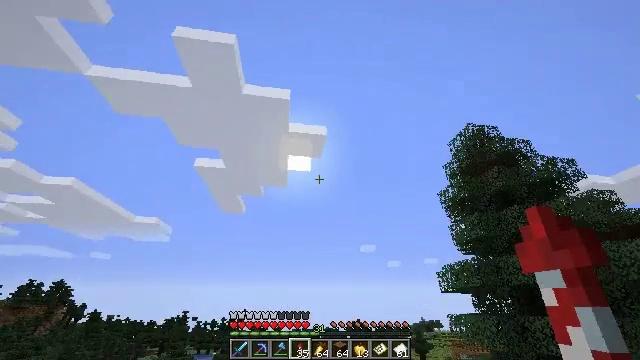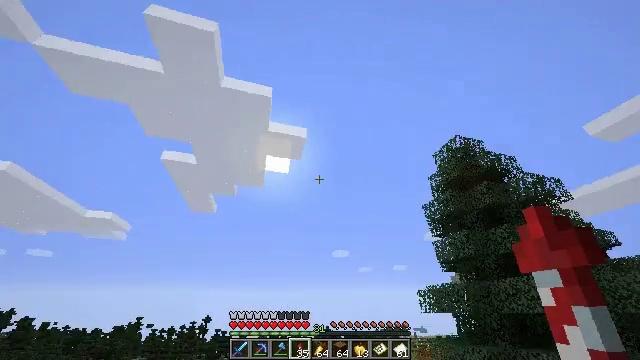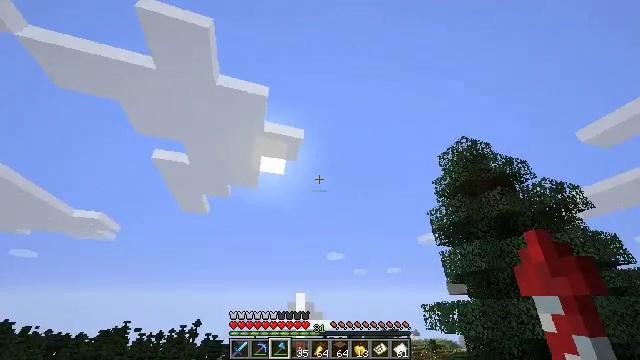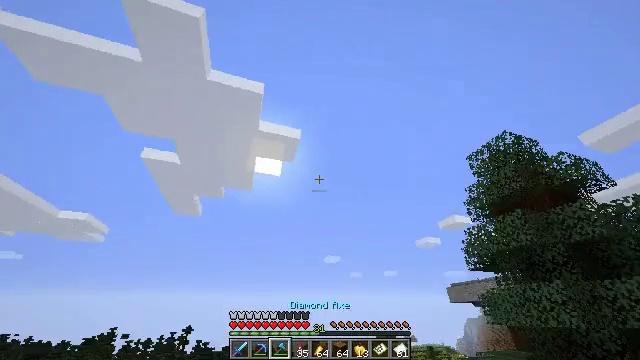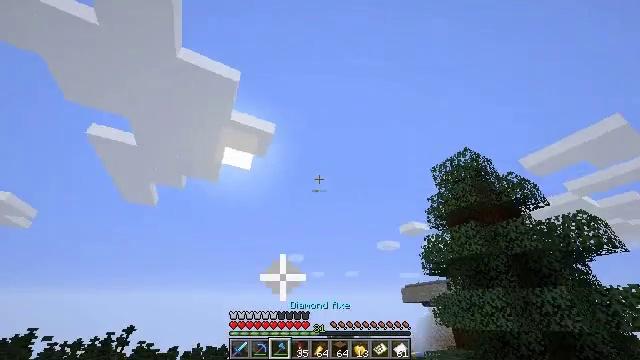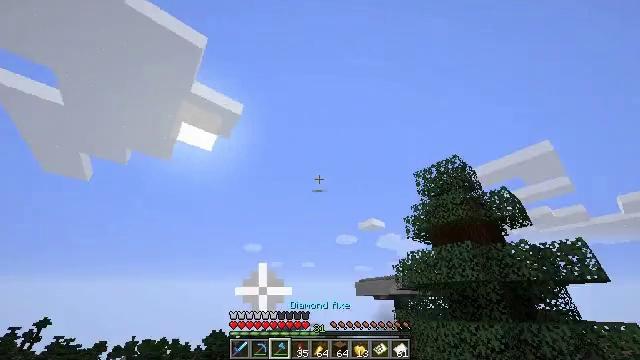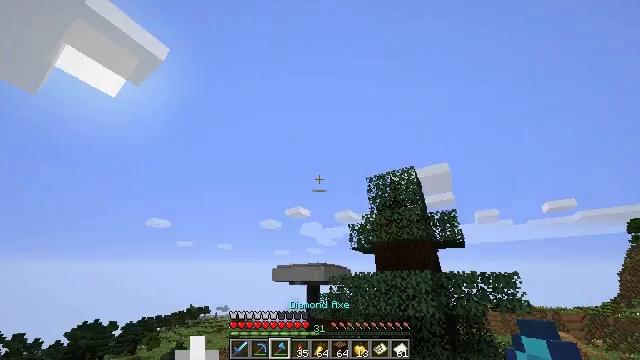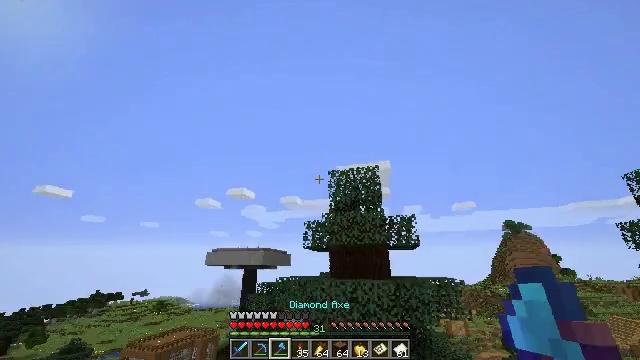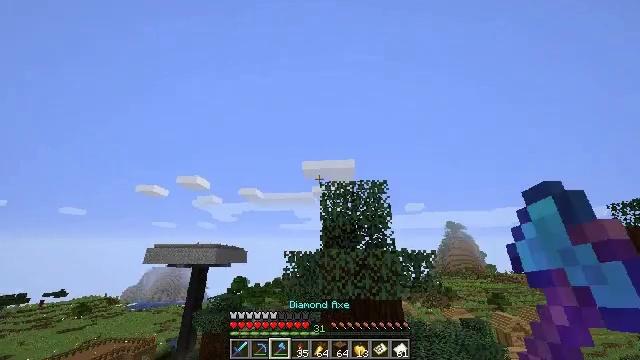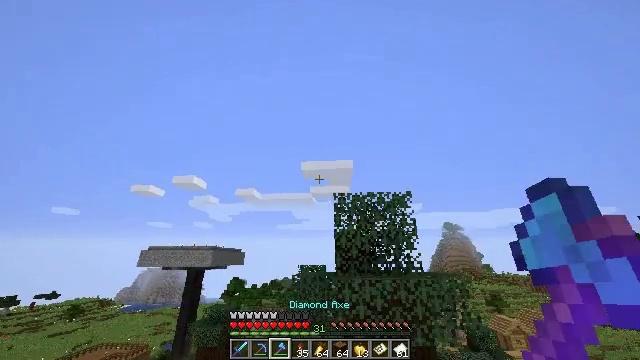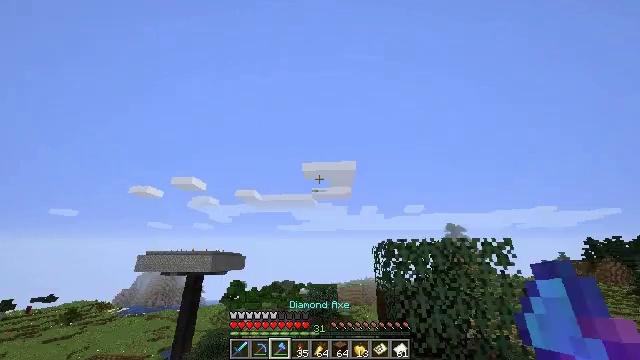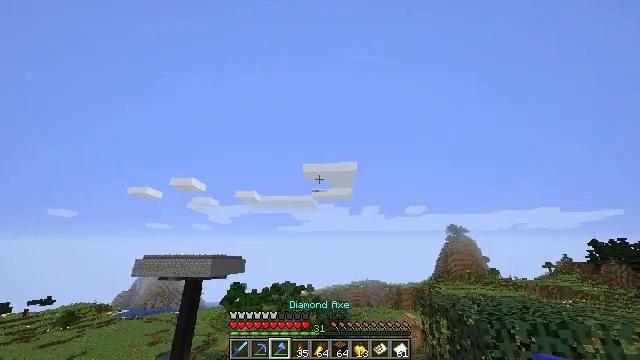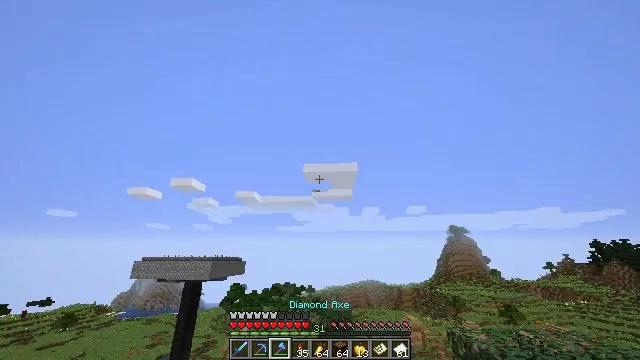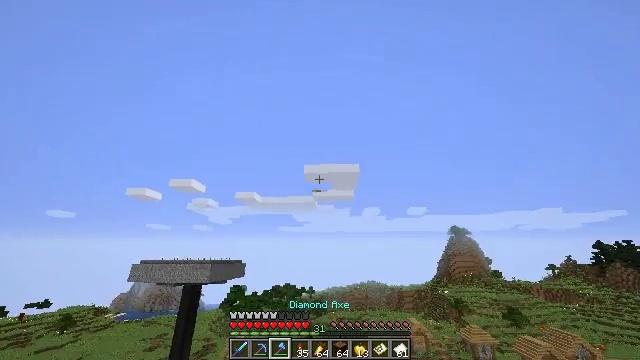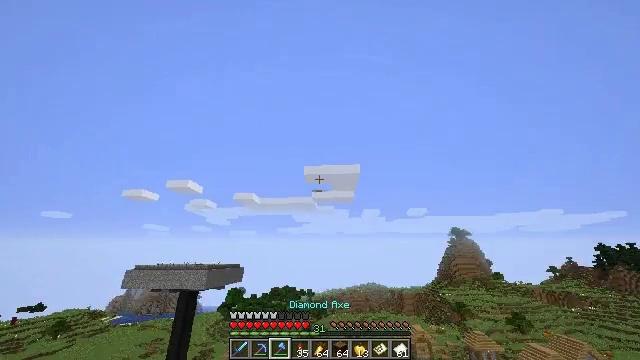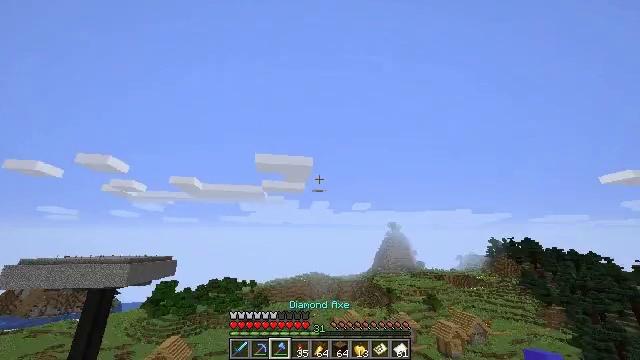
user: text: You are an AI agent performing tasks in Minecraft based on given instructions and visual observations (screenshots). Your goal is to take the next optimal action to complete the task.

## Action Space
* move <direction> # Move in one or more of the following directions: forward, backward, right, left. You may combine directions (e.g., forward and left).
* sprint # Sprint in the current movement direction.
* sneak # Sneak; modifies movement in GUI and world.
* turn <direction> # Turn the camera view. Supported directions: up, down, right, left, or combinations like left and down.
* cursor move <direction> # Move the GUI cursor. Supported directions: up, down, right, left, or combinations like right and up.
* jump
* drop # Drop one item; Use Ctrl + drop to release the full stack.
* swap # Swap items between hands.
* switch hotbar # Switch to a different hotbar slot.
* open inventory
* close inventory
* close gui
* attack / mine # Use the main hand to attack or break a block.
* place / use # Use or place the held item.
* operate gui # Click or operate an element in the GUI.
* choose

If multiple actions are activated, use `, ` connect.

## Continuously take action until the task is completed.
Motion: motion action
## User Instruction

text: Break the spruce leaves to clear the area.
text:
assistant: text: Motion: move forward, turn right
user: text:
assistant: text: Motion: move forward, turn right, switch to hotbar 3
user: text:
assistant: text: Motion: move forward, turn right, switch to hotbar 3
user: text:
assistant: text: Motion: move forward, turn right, switch to hotbar 3
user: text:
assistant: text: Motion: move forward, turn right and down
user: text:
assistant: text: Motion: move forward, turn right and down
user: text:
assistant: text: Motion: move forward, turn right and down
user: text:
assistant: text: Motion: move forward, turn right and down
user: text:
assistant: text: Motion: move forward
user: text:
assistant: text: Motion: move forward
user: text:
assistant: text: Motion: move forward
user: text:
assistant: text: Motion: move forward
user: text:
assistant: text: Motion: move forward
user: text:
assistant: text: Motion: move forward
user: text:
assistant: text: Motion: move forward, turn right and down
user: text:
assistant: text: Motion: move forward, turn right and down
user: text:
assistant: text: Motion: move forward, turn right and down
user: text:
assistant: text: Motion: move forward, turn right and down
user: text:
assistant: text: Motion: move forward, turn right and down
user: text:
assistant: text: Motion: move forward
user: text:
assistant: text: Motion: move forward
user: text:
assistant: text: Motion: move forward
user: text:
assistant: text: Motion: move forward, turn left and down
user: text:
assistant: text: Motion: move forward, turn right and down
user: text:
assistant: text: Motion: move forward, turn down
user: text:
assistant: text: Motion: move forward, turn down
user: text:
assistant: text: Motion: move forward, turn right and down
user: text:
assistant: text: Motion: move forward, turn right and down
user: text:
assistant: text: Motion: move forward, turn right
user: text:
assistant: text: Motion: move forward, turn right and down